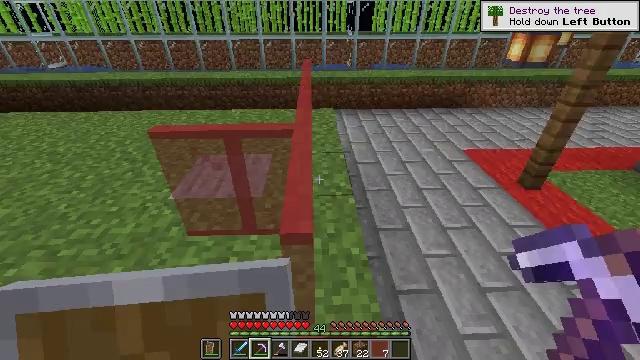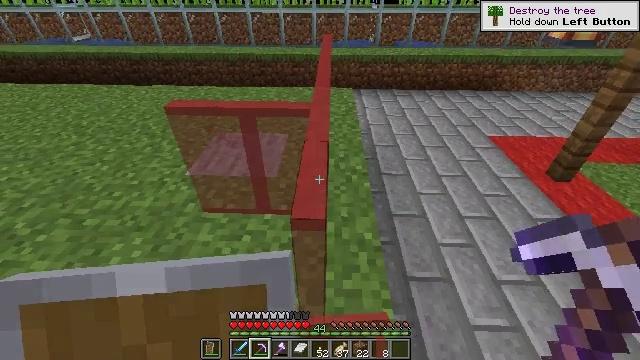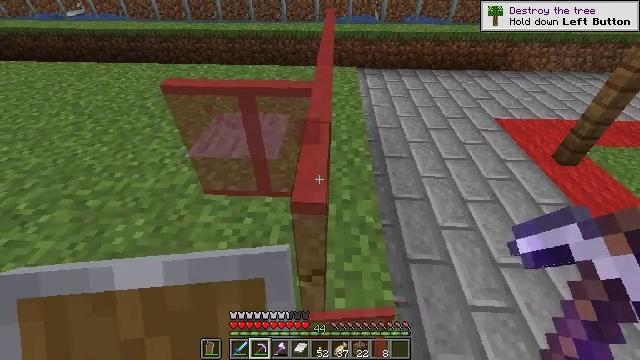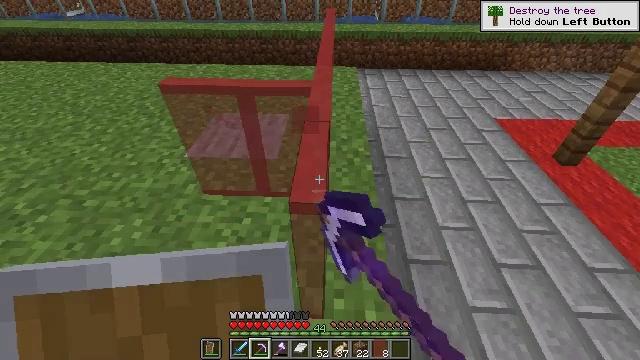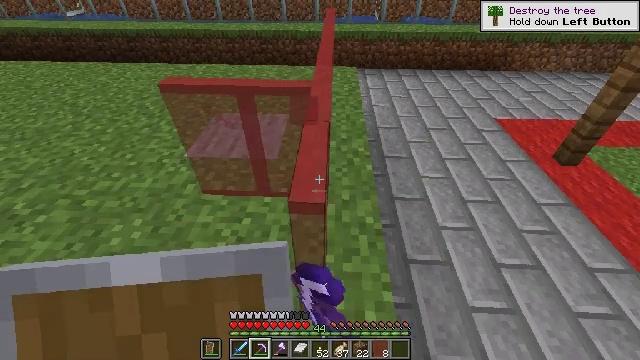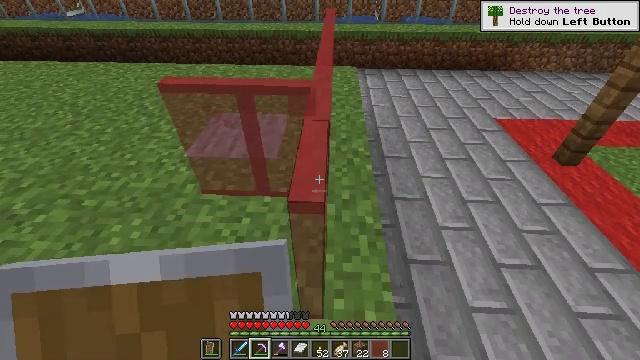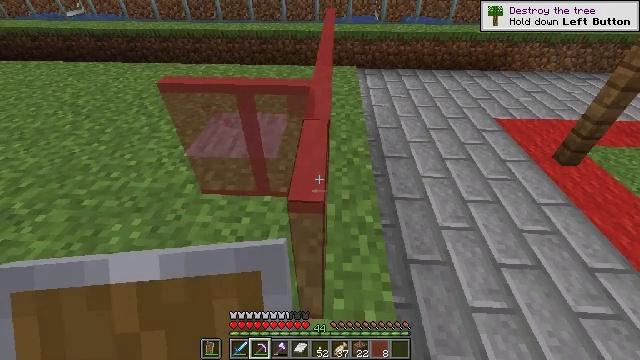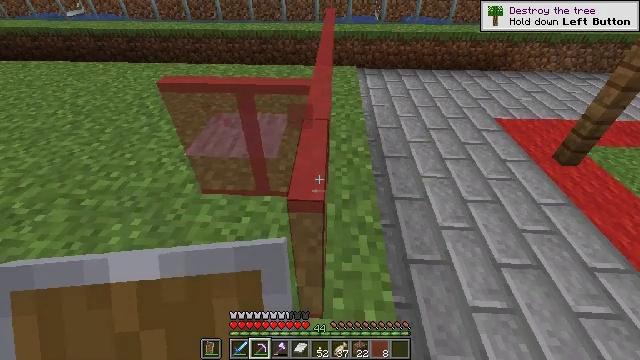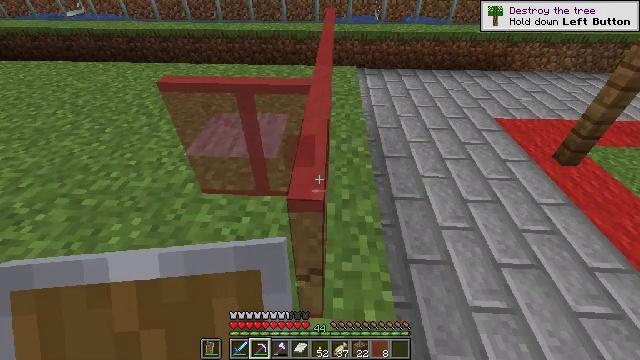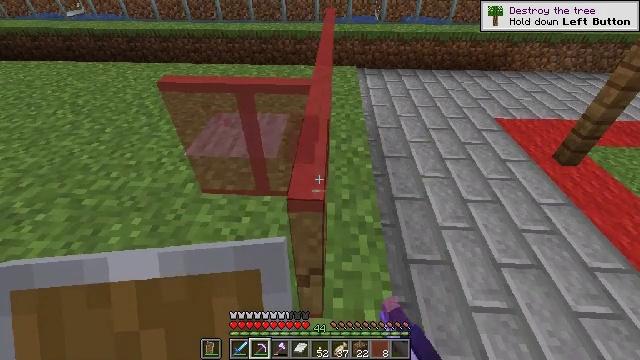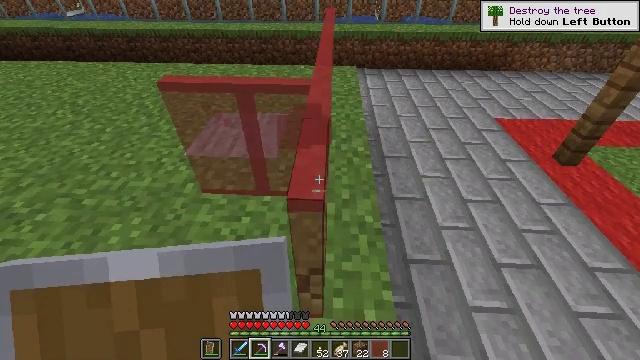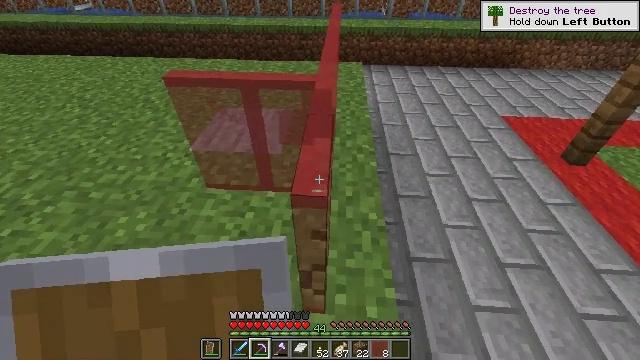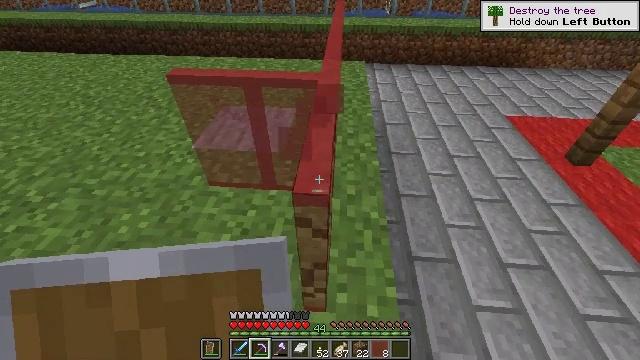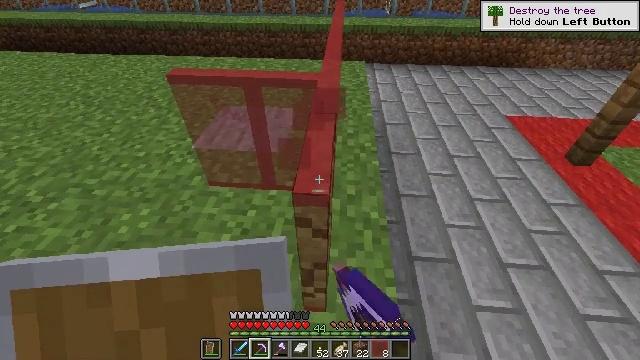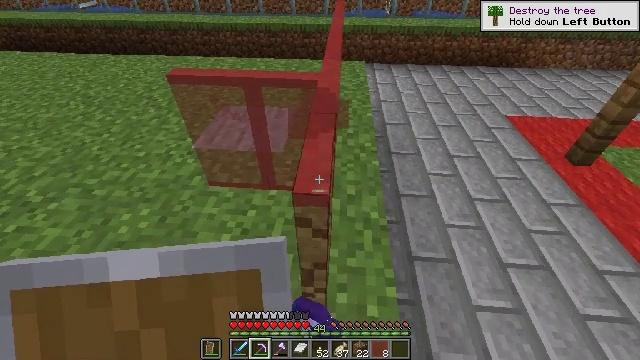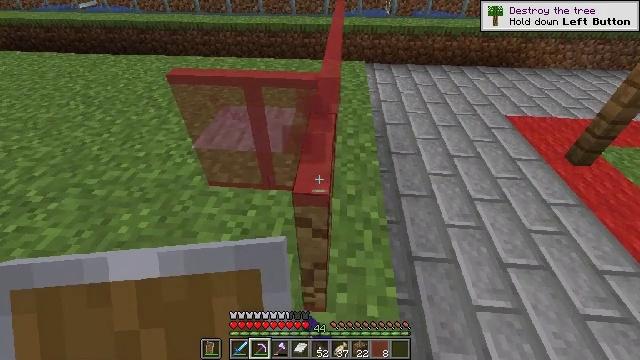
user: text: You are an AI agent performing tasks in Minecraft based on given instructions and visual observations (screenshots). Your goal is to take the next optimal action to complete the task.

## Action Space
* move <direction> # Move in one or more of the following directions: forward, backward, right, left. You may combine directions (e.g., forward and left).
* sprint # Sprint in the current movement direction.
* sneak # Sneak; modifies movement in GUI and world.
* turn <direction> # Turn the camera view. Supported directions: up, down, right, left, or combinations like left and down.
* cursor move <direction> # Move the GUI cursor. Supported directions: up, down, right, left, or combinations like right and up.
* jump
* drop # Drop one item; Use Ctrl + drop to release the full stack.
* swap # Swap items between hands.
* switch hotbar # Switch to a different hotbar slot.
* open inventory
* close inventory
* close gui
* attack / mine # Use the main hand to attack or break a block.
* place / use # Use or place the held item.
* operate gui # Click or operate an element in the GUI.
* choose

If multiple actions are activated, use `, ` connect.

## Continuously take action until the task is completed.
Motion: motion action
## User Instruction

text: Mine the red stained glass pane.
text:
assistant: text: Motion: no_op
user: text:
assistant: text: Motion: turn down, attack / mine
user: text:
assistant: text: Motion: no_op
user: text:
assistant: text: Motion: no_op
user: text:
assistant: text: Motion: no_op
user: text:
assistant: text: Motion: no_op
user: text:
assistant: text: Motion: no_op
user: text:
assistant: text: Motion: attack / mine
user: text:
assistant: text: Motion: attack / mine
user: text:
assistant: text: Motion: attack / mine
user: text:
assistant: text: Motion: turn left, attack / mine
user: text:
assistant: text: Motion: attack / mine
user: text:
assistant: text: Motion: attack / mine
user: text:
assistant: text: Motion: attack / mine
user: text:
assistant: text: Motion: attack / mine
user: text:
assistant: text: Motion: attack / mine
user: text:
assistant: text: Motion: attack / mine
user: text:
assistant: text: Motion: attack / mine
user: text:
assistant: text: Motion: attack / mine
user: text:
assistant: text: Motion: attack / mine
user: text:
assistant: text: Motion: attack / mine